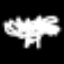
Label: palm tree